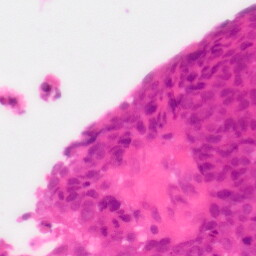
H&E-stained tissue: Colon